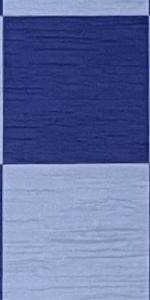
Label: Empty